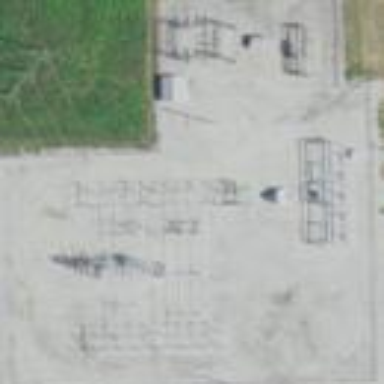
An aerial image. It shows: Distribution substation surrounded by fence.